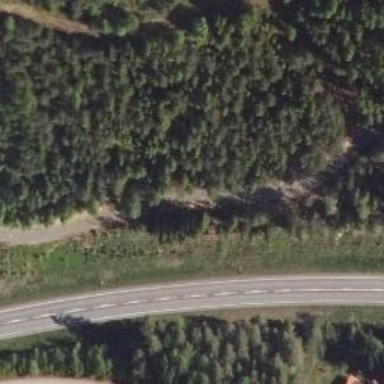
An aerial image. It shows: Excellent visible nordic path for classic and skating.